Interaction volume radius: 5 \u00c5
Interaction volume height: 10 \u00c5
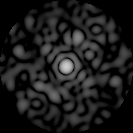
Disorder parameter: 0.8157